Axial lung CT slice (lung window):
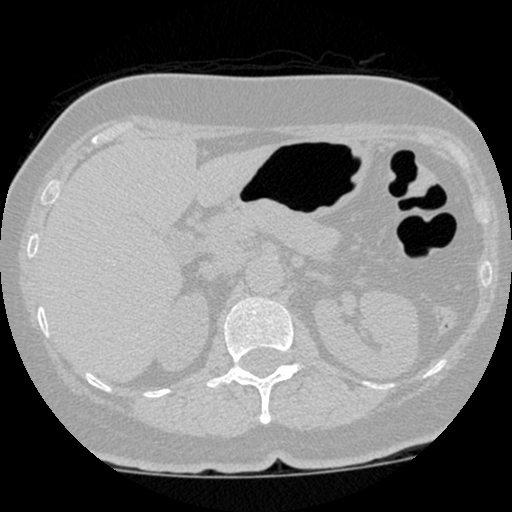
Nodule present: no